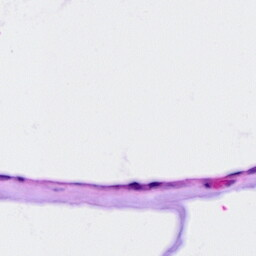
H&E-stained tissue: Ovarian